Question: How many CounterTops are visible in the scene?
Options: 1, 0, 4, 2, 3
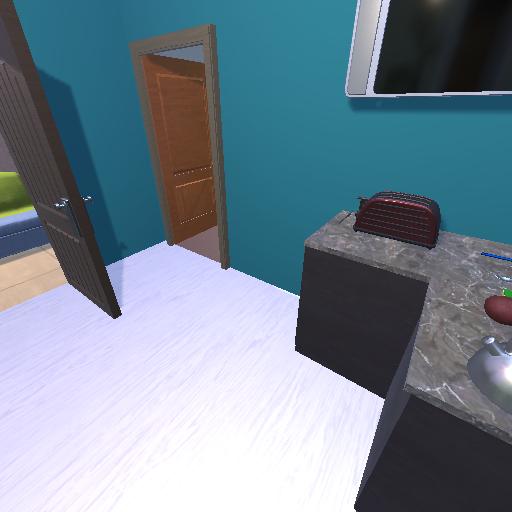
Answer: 1